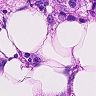
Metastatic tissue present: yes